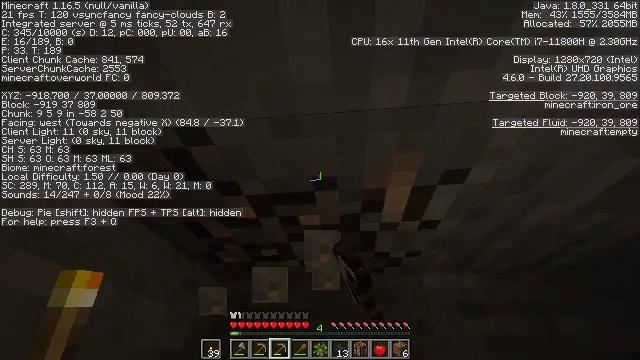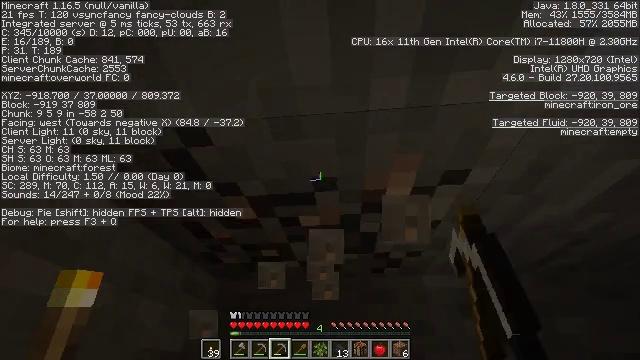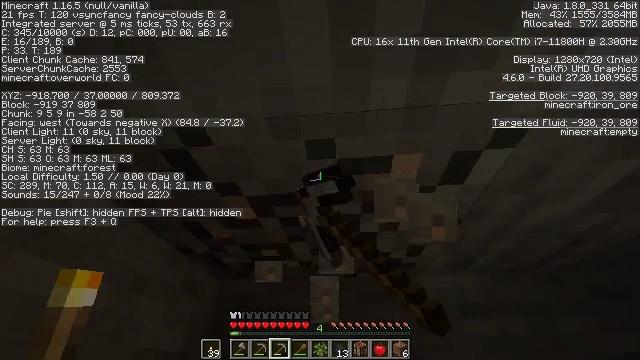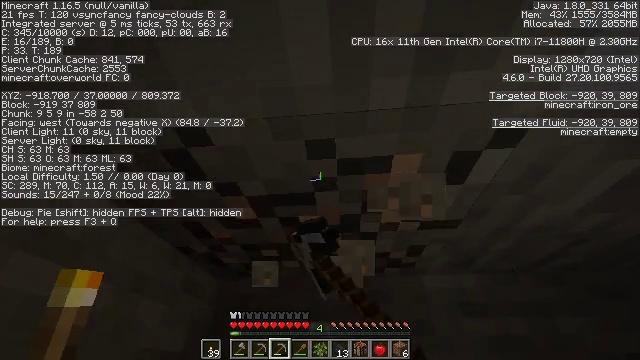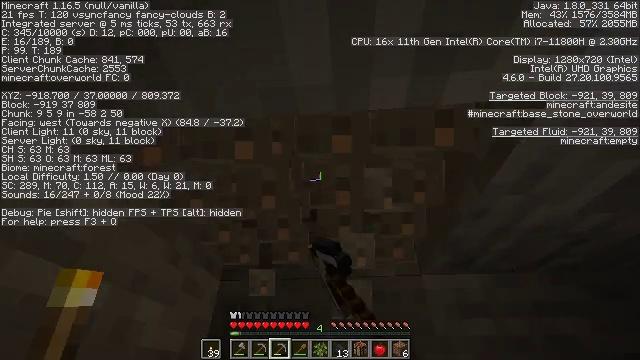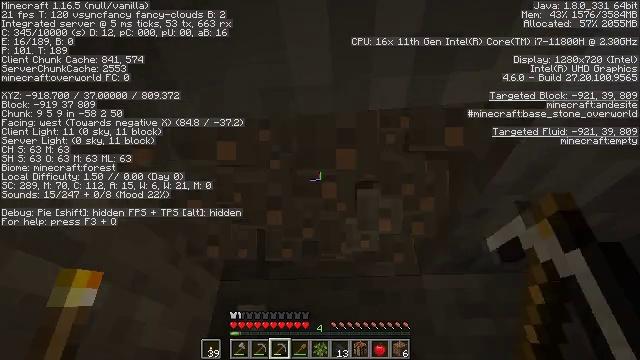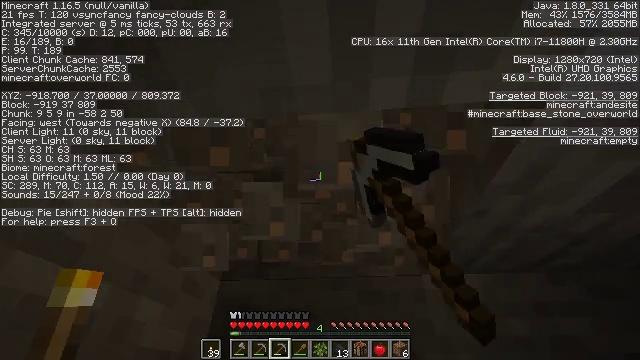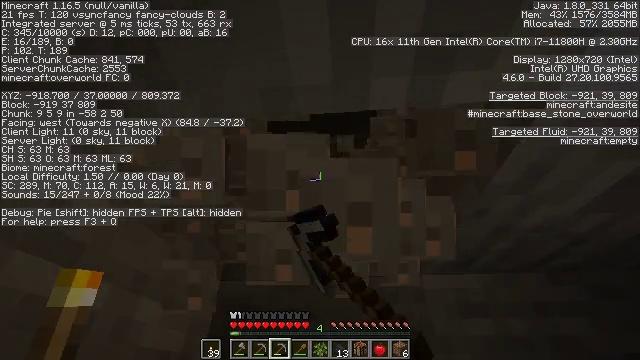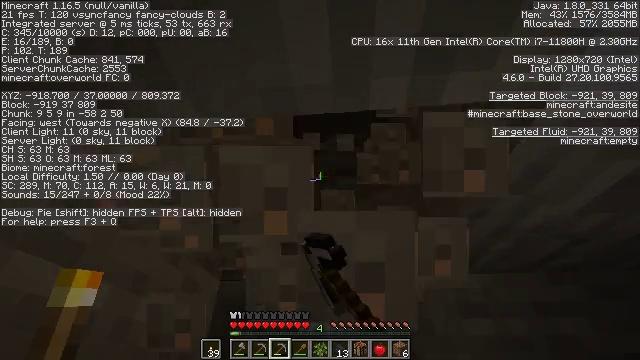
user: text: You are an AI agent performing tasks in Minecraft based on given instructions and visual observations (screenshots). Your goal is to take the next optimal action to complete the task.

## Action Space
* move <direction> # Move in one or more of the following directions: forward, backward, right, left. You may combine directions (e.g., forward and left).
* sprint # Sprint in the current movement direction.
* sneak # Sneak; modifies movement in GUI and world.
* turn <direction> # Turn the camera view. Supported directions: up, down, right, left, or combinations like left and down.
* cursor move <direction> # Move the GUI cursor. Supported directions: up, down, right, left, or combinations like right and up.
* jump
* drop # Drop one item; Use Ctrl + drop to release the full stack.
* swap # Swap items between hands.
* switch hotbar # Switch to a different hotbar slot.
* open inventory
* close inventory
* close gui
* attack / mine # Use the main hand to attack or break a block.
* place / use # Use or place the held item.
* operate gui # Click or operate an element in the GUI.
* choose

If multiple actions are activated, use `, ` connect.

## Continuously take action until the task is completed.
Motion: motion action
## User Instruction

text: Collect iron ore blocks.
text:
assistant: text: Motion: attack / mine
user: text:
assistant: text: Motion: attack / mine
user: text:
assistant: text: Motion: attack / mine
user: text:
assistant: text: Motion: attack / mine
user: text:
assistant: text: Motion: attack / mine
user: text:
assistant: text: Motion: attack / mine
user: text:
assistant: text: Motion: attack / mine
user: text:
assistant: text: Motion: attack / mine
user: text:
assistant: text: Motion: attack / mine